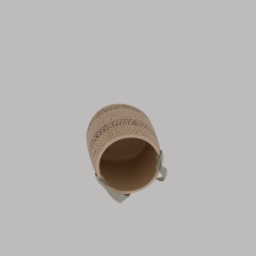
Label: decoration